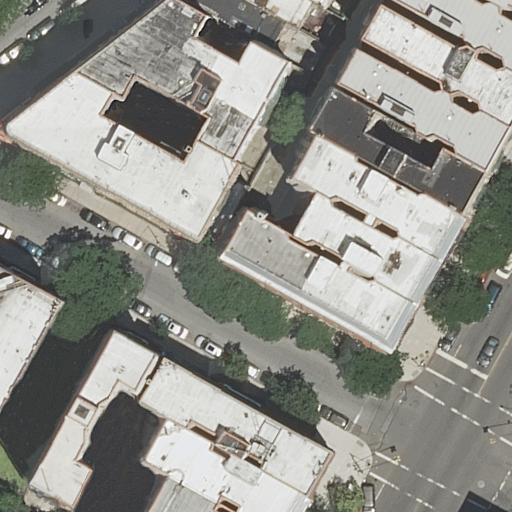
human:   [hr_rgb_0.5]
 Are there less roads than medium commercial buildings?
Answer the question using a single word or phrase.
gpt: no

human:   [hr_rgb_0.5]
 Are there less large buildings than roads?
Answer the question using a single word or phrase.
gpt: no

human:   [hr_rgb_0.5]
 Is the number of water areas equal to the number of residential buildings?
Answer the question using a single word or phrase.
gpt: no

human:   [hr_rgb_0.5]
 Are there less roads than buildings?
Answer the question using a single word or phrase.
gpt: yes

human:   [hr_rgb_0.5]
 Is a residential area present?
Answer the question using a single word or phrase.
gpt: no

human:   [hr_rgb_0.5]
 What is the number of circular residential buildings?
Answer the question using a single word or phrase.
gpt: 0

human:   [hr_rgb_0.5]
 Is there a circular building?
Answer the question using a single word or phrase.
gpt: no

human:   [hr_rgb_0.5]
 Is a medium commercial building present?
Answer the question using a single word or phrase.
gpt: no

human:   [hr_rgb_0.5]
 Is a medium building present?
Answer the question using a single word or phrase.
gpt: yes

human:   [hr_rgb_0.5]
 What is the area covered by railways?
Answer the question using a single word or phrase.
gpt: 0m2

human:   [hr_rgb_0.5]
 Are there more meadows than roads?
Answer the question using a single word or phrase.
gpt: no

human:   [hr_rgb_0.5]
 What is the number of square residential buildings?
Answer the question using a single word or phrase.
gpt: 0

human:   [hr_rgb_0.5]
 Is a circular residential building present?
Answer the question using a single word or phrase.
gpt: no

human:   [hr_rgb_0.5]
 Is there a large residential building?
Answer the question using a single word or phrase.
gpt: yes

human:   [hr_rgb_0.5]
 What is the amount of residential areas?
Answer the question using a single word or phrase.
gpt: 0

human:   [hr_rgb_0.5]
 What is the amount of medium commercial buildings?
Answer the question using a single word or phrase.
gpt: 0

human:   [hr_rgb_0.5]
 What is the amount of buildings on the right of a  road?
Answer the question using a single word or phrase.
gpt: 12

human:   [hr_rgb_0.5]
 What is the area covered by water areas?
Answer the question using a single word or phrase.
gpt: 0m2

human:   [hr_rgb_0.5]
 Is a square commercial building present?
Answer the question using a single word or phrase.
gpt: no

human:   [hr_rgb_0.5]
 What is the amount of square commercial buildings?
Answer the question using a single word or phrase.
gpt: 0

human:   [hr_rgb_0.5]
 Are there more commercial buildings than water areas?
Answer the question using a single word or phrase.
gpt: no

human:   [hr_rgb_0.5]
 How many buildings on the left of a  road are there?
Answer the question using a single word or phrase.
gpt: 11

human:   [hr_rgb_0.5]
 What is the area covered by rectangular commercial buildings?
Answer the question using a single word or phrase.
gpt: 0m2

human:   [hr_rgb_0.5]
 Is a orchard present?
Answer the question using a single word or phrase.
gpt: no

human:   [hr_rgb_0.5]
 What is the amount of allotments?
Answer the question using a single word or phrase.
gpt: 0

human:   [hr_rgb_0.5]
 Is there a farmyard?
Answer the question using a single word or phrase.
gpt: no

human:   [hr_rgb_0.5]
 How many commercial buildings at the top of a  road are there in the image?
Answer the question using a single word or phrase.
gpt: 0

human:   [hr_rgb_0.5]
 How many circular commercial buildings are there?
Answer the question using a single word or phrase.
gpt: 0

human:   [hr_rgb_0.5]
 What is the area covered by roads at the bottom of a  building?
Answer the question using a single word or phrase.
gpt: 0m2

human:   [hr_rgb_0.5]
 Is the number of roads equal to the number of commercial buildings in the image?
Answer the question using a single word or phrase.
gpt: no

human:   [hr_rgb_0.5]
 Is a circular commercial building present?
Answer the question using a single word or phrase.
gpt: no

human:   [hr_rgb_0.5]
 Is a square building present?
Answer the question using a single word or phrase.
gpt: no

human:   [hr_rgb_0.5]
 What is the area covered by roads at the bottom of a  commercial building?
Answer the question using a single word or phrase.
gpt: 0m2

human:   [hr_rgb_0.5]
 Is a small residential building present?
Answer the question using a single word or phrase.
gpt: yes

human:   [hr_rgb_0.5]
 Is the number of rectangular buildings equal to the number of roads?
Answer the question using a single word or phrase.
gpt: no

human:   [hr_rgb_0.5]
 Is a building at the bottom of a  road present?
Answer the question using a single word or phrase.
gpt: yes